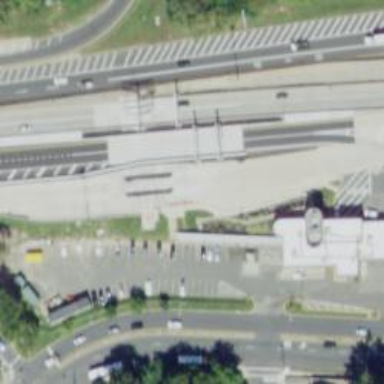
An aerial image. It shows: Toll gantry on the road.